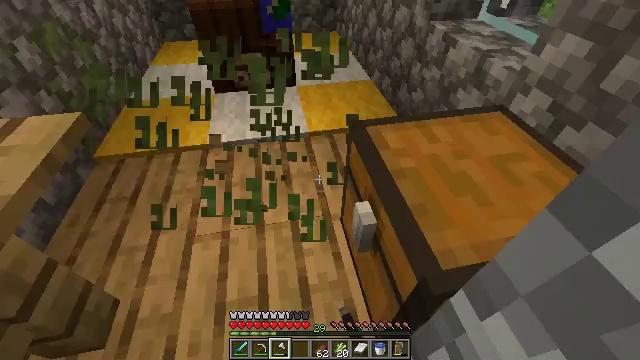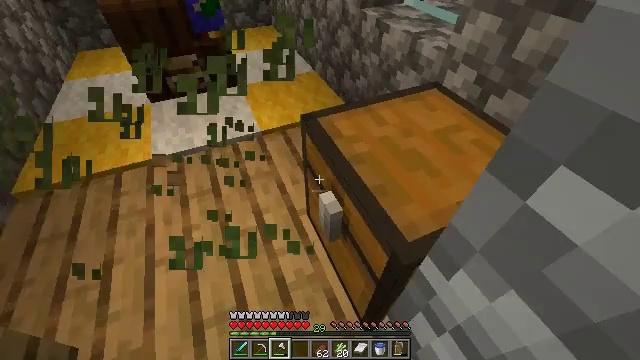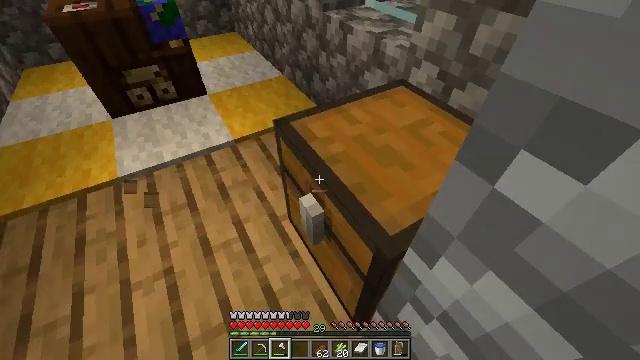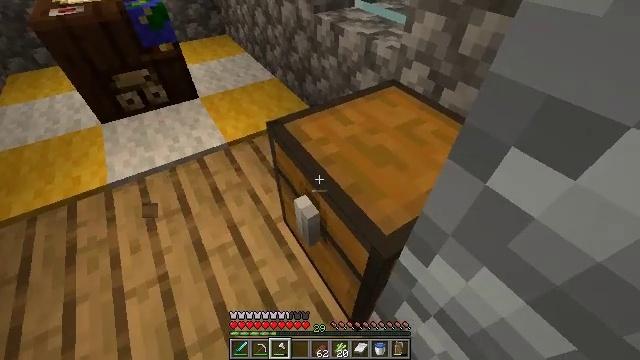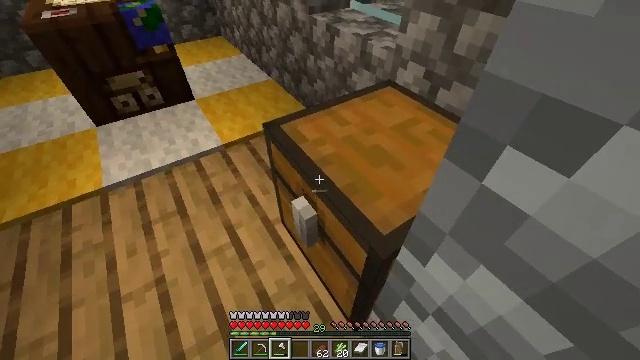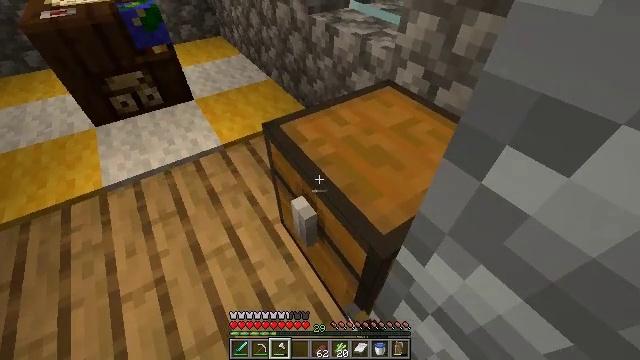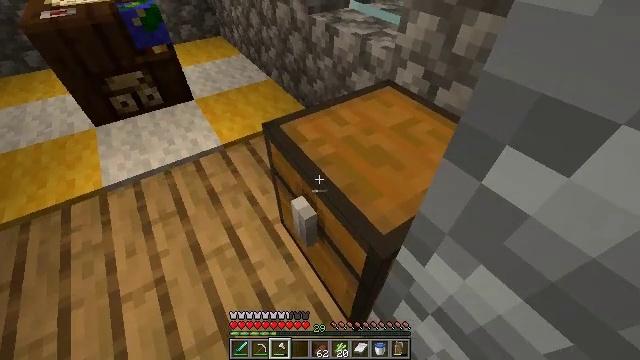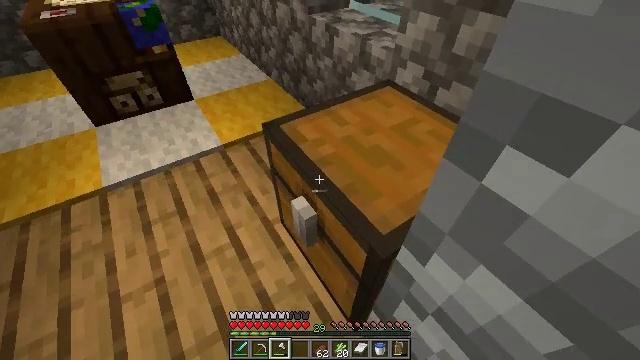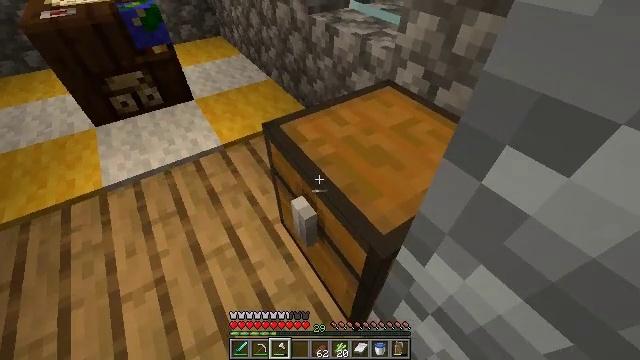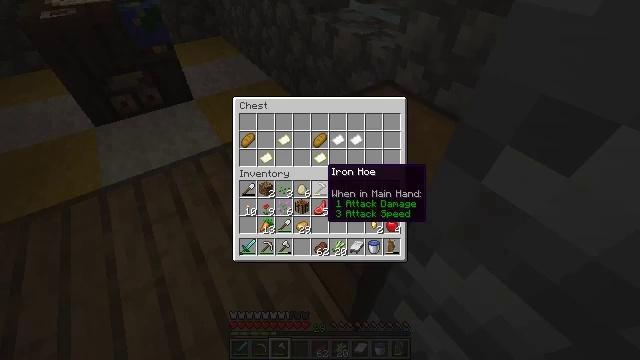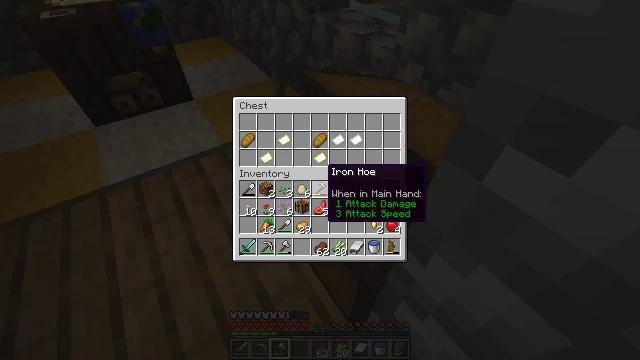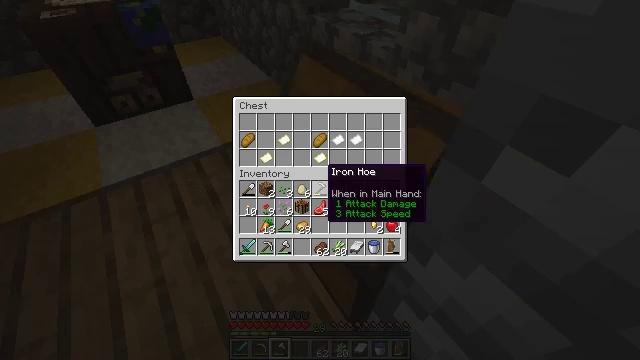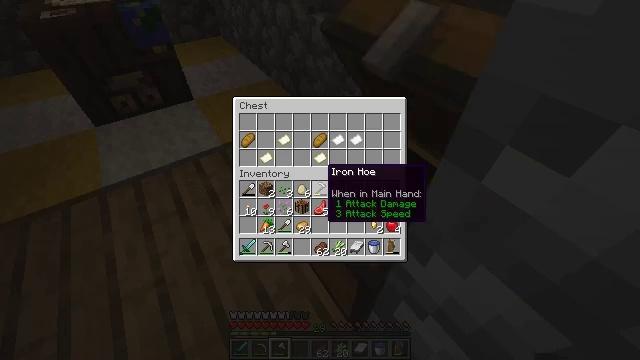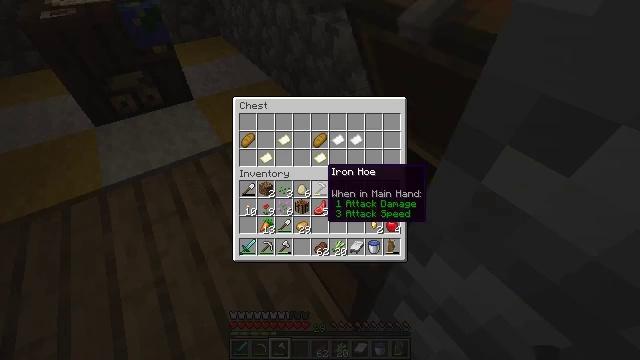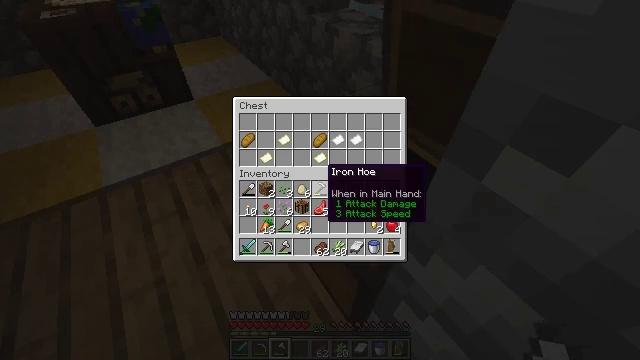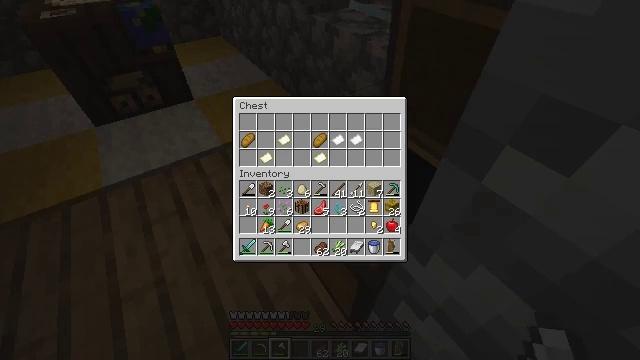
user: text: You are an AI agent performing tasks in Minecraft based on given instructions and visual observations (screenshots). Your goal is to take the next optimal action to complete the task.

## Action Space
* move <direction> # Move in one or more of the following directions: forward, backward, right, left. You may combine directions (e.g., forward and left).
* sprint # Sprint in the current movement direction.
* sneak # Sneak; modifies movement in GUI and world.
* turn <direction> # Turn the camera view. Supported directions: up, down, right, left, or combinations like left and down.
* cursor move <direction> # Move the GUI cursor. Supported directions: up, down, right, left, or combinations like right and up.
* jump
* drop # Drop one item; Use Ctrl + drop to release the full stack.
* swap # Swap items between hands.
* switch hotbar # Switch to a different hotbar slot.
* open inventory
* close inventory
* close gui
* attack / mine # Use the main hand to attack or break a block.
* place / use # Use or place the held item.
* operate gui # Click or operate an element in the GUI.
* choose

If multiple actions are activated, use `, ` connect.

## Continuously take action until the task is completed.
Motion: motion action
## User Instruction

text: Harvest hay blocks from the village.
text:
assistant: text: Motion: turn right and down
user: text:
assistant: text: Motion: turn right
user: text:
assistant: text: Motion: turn right
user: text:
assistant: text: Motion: use / place
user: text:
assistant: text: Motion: use / place
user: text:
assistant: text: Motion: use / place
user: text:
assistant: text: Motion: use / place
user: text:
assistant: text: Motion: no_op
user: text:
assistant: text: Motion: no_op
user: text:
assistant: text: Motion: no_op
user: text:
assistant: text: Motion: no_op
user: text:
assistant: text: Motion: no_op
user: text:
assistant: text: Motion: no_op
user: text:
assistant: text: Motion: no_op
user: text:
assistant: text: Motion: no_op
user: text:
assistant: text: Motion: turn up
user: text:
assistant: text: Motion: turn up
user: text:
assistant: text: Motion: no_op
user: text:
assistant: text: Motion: no_op
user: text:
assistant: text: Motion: no_op
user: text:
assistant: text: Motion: no_op
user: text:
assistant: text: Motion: no_op
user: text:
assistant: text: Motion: no_op
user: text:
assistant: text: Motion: no_op
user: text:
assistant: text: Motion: no_op
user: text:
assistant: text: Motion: no_op
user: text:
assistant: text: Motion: no_op
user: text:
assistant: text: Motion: no_op
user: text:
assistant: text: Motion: no_op
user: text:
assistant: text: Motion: no_op